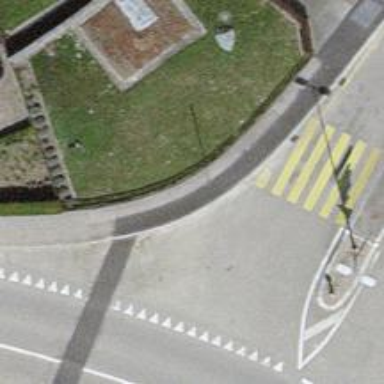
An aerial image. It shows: Sidewalk.